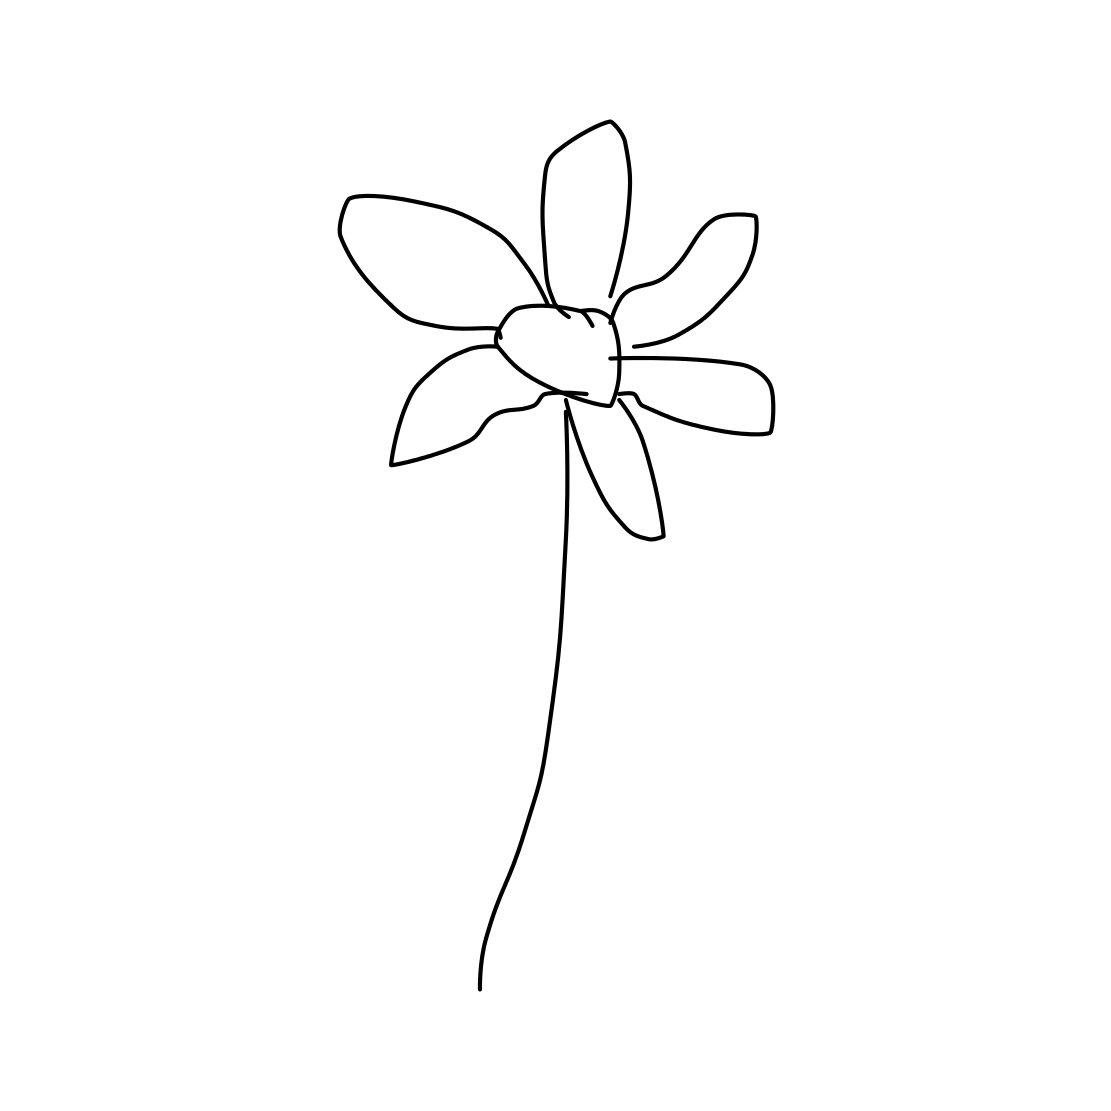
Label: flower with stem